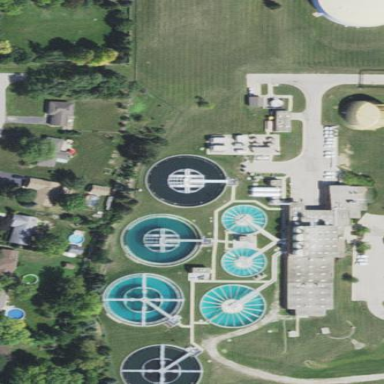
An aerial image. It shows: Water works facility.